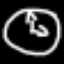
Label: clock